Field crop: maize
Growth stage: 1
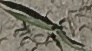
Species: sorghum